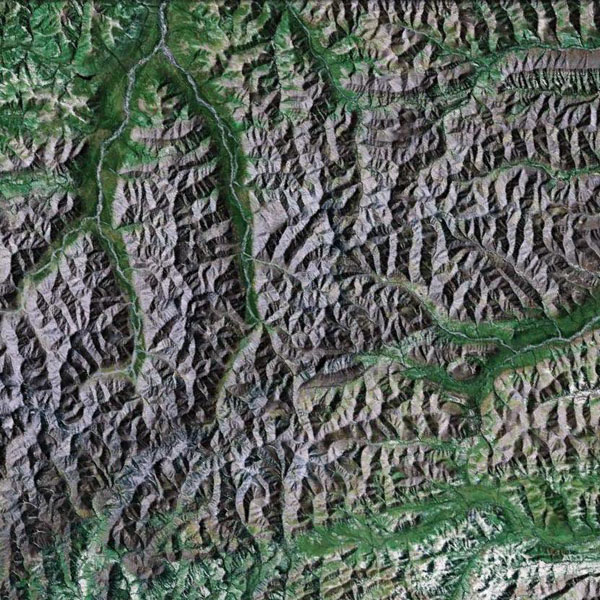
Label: Mountain